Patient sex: F
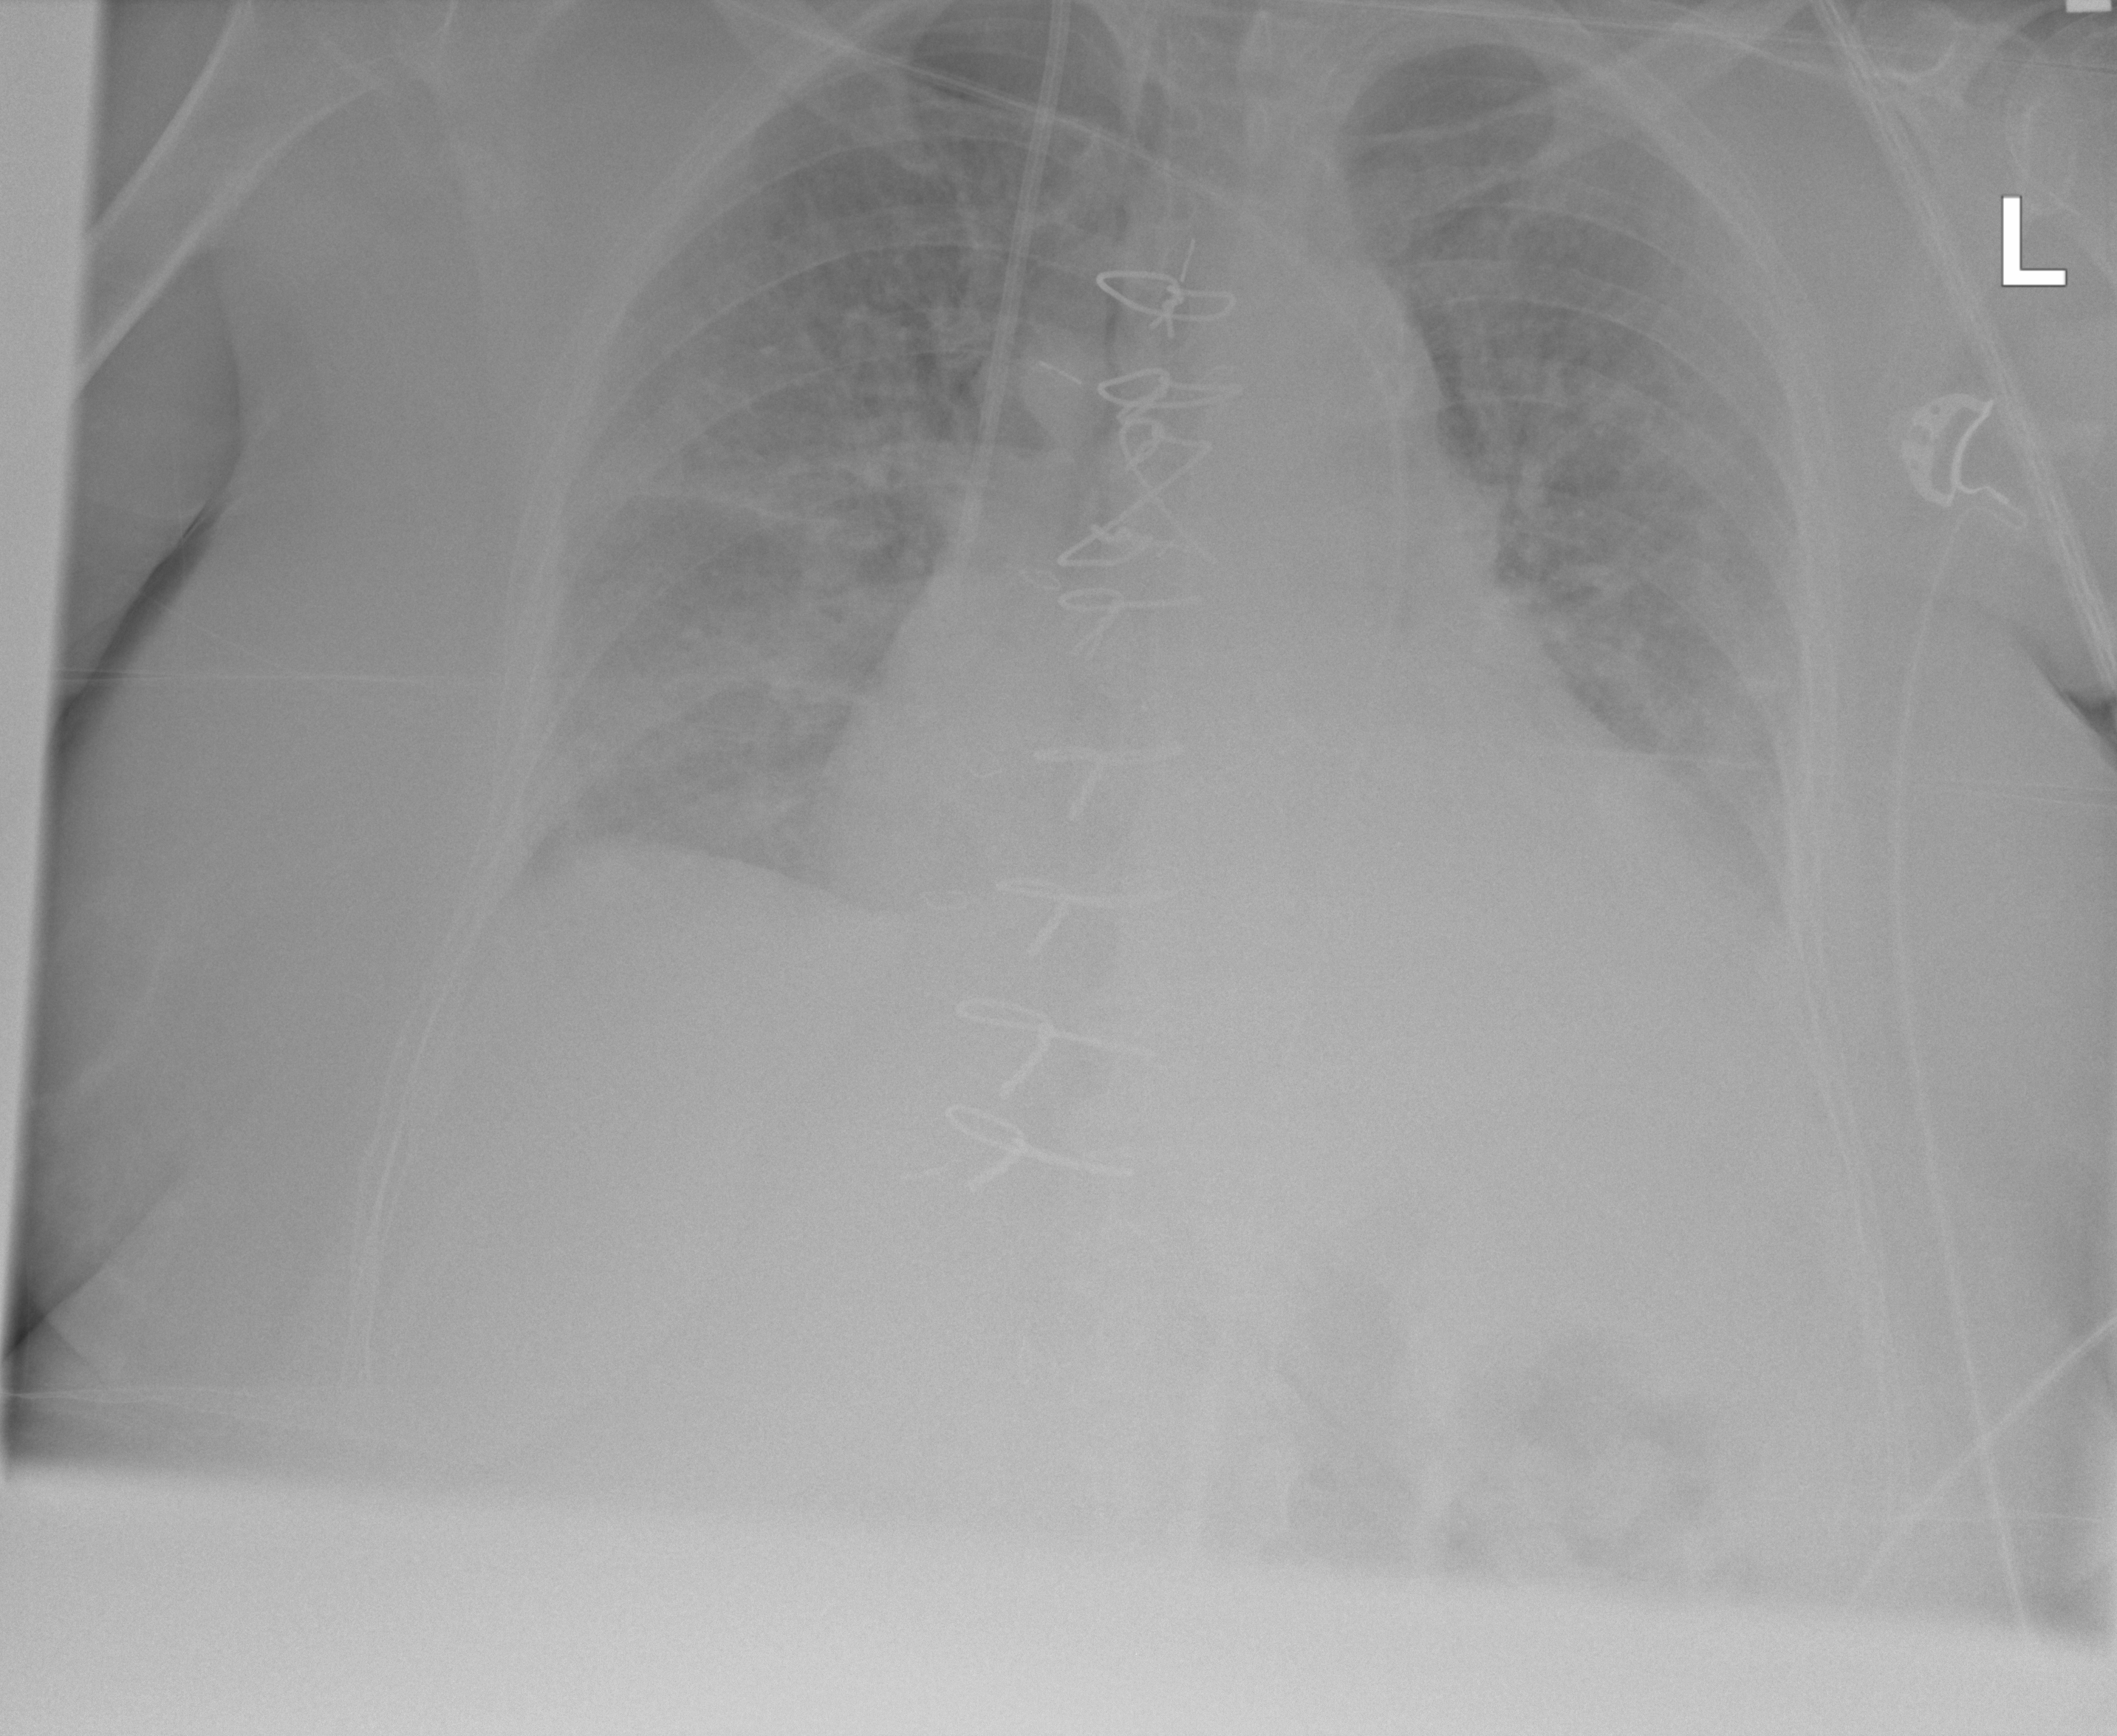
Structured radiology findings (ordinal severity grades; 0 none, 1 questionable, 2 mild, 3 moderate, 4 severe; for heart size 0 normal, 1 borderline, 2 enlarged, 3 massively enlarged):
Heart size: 2
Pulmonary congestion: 3
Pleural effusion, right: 2
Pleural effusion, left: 2
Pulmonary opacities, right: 2
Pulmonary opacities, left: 2
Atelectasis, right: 2
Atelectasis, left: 2